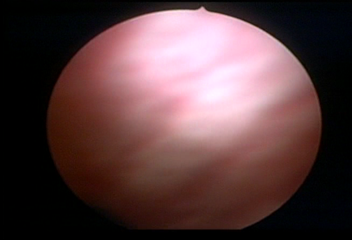
Modality: WLC
Class: Normal mucosa
Bladder cancer association: No